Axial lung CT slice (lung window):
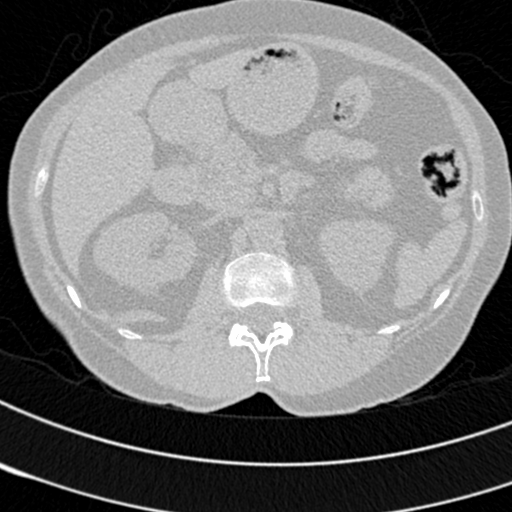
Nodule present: no